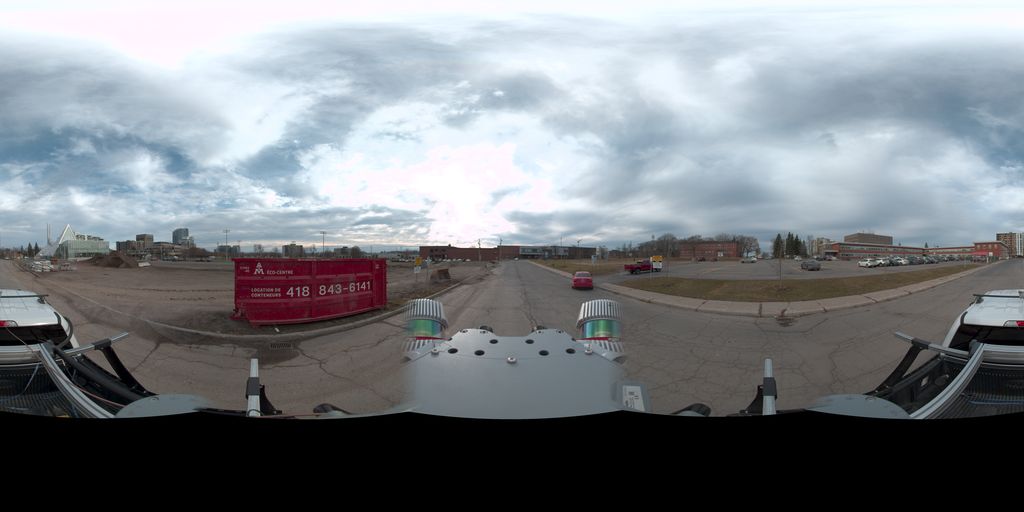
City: quebec_city